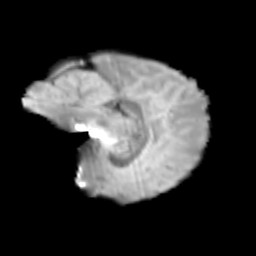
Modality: T2w
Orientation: sagittal
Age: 11
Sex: female
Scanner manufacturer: siemens
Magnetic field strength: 3 T
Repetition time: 3.8 s
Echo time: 0.07 s